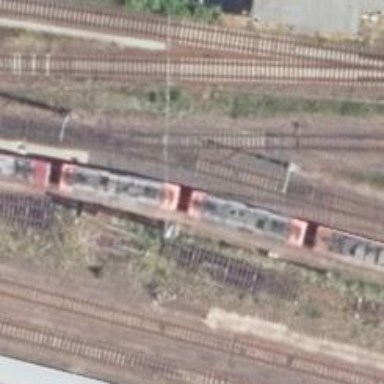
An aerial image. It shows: Railway switch.